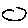
Label: circle